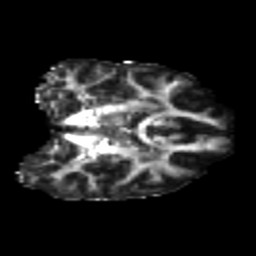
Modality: FA
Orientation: coronal
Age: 25
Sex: female
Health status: healthy
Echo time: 0.074 s